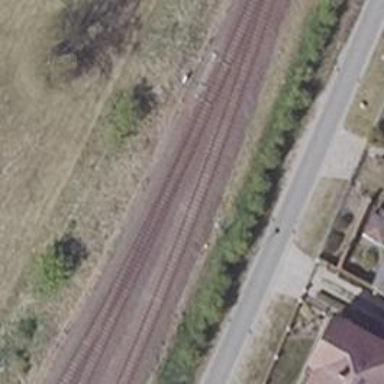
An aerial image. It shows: Railway switch with the turnout side on the right.